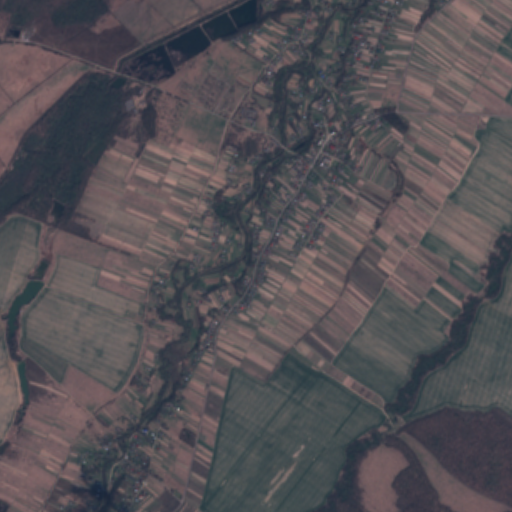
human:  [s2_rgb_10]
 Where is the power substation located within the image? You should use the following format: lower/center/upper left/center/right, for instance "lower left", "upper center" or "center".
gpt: The power substation is located in the upper right of the image.
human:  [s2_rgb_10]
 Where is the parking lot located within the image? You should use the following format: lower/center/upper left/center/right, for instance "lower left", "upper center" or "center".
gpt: There is no parking lot in the image.